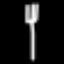
Label: fork